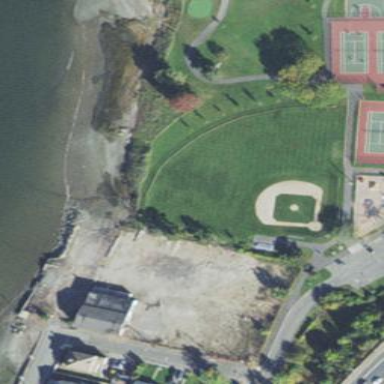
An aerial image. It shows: Baseball pitch for leisure land.